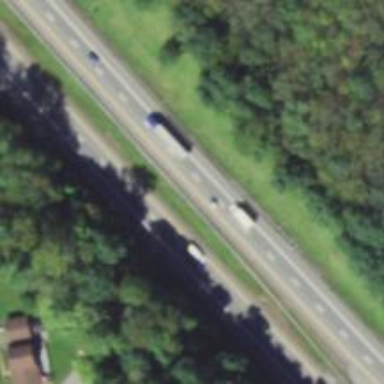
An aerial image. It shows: Motorway.